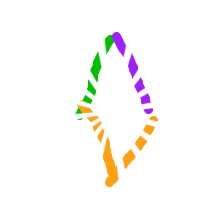
Shape: rhombus